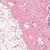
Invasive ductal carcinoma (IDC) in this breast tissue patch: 0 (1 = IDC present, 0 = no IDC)